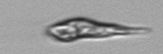
Label: Euglena